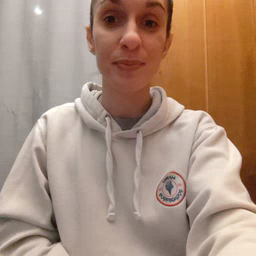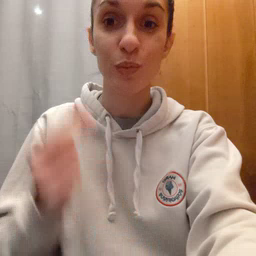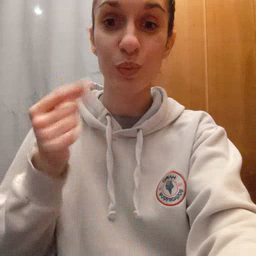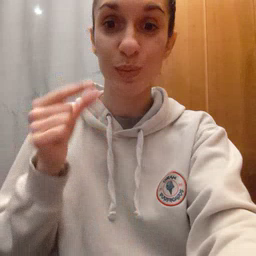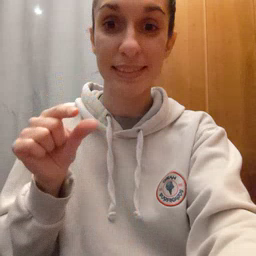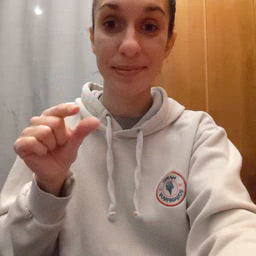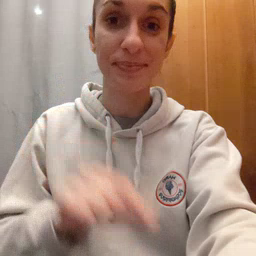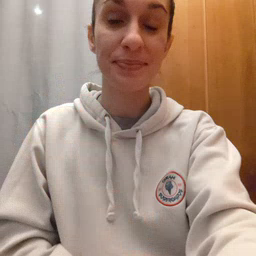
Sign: green